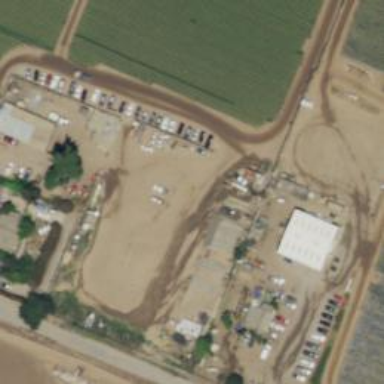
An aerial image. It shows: Farmyard area.